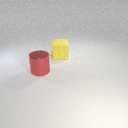
large red metal cylinder to the left of large yellow rubber cube